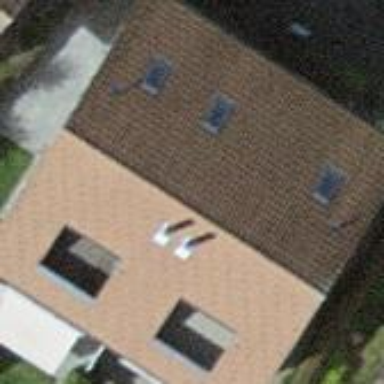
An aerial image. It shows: Terrace building.